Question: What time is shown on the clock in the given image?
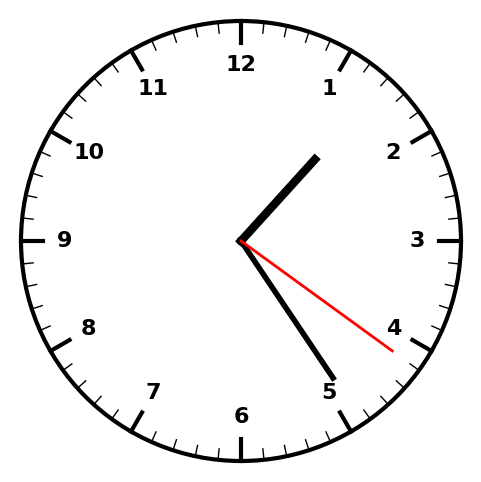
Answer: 01:24:21